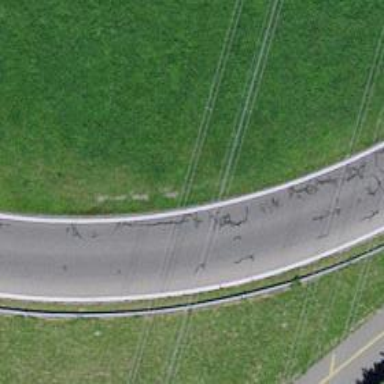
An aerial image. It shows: Primary link highway with asphalt surface.